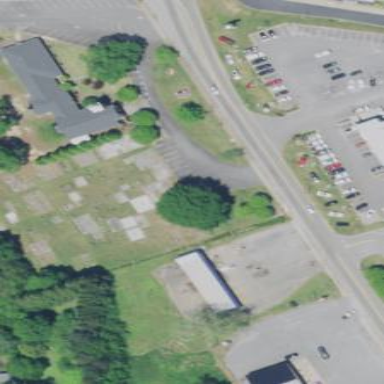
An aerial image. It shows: Graveyard.